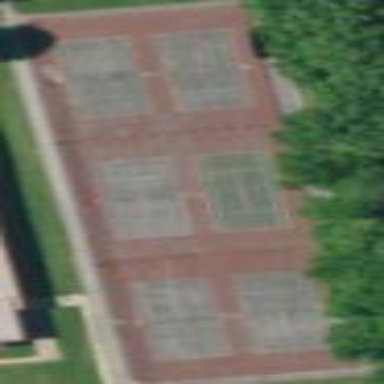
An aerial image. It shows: Tennis court on pitch designated for leisure land.